Question: I have a problem with my jQuery script and Safari (Mac + iPhone).
This is the structure of the page:

As I need to modify the data before sending it to the next script, I read all of the forms (serializeArray), modify it to my needs, write them in a new form (display:none) and let it send to the next page.
This is the script:
'''
$("input#newsubmit").click(function(e) {
e.preventDefault();
arraytix = [];
checkboxStatus = 0;
$("input[id^=field]").each(function(i) {
if ($(this).val() != 0) {
arraytix[i] = $(this).attr('name') + ":" + $(this).val() + ":" + $(this).parent().parent().find("li.four").find("input[id*=price_item]").val() + ":" + $(this).parent().parent().find("li.five").find("input[id*=vvk_item]").val();
}
});
var carttix = '';
jQuery.each(arraytix, function(i) {
if (arraytix.hasOwnProperty(i)) {
if (i == arraytix.length - 1) {
carttix += this;
} else {
carttix += this + '-';
}
}
});
$("form#finalSubmit").append( '<input name="cart" value="'+carttix+'" />');
$("form#finalSubmit").append( '<input name="versand" value="'+$("select#item_vat_1").val()+'" />');
$("form#finalSubmit").append( '<input name="barzahlung" value="'+checkboxStatus+'" />');
if (checkboxStatus == 0) {
var fields = $("fieldset.customer").serializeArray();
alert("before each");
jQuery.each(fields, function(i, field){
$("form#finalSubmit").append( '<input name="'+field.name+'" value="'+field.value+'" />');
alert("loop");
});
alert("after jquery.each");
}
//$("form#finalSubmit").submit();
}
'''
The first instance of jQuery.each works as expected on all browsers and plattforms. The second instance of jQuery.each with the append command doesn't execute on Safari on all plattforms.
For debugging purpose I have added some alerts. Mac with Safari:
alert("before each") and alert("after each") get triggered, jQuery.each doens't. Other browsers (including Firefox Mac) haven't got any problem. The first alert, some alert("loop")s and the last alert fire up as it should be.
What is the problem here?
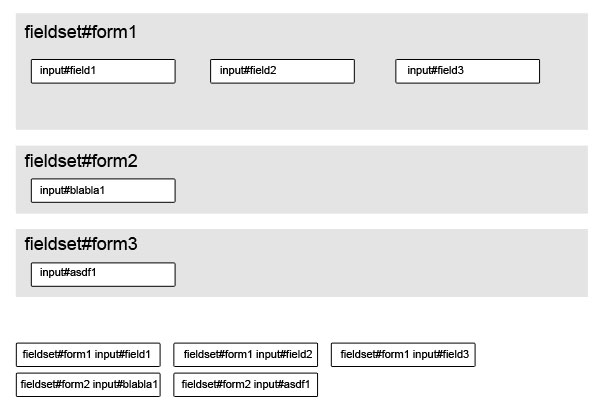
Answer: 'serializeArray()', according to a little bit of Googling, is normally only supposed to work on actual 'form' or input elements. Right now, you're basically trying to ask it to serialize a 'fieldset'. Try changing your 'serializeArray()' line to:
'''
var fields = $("fieldset.customer :input").serializeArray();
'''
I think you can make this code quite a bit clearer as well. I've added notes where I think you should be investigating and/or learning. There's nothing jQuery-wise that shouldn't be working in the browsers you mentioned, at least not that I can see. I've made the above-mentioned change in the code below as well:
'''
$("#newsubmit").click(function(e) { // just the ID is faster than including the element type
e.preventDefault();
var arraytix = [], // added "var" to stay in local scope
checkboxStatus = 0; // where does this get set? It's always 0
$("input[id^=field]").each(function() { // you don't need 'i' anymore
// find some things up front so you're not asking jQuery to
// find them over and over again
var $this = $(this),
$grandParent = $this.parent().parent(),
val = $this.val();
if (val !== "0") { // val() usually returns a string
// use push() to avoid creating a sparse array
arraytix.push([
$this.attr('name'),
val,
$grandParent.find("li.four").find("input[id*=price_item]").val(),
$grandParent.find("li.five").find("input[id*=vvk_item]").val()
].join(':')); // forget about adding those colons manually
}
});
// join the entries with a hyphen
var carttix = arraytix.join('-');
// append your elements; jquery doesn't need you to close your tags
var $form = $('#finalSubmit'); // again, no element type in selector
// chain calls where you can
$form
.append('<input name="cart" value="'+carttix+'">')
.append('<input name="versand" value="'+$("#item_vat_1").val()+'">')
.append('<input name="barzahlung" value="'+checkboxStatus+'">');
// This is always 0 -- are you setting it somewhere else?
if (checkboxStatus == 0) {
// serializeArray is only supposed to work on actual input elements
// adjusted below:
var fields = $("fieldset.customer :input").serializeArray();
console.log("before each");
// Make sure fields is in the format you're expecting
console.log(fields);
$.each(fields, function() {
$form.append( '<input name="'+this.name+'" value="'+this.value+'">');
console.log("loop");
});
console.log("after jquery.each");
}
//$form.submit();
}
'''
I changed your 'alert's to 'console.log'. You can inspect the actual elements in a proper debugging tool like Firebug or Chrome's console (hit F12 in most browsers to open their consoles).